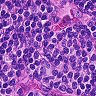
Metastatic tissue present: no